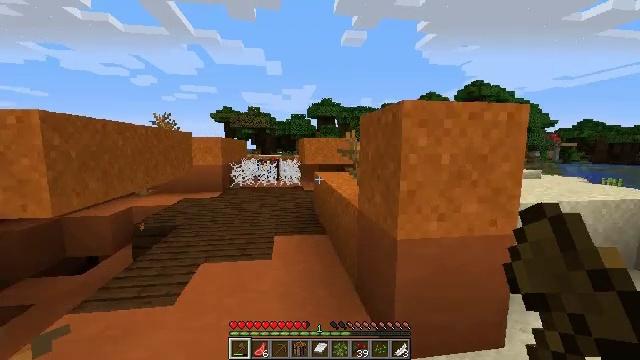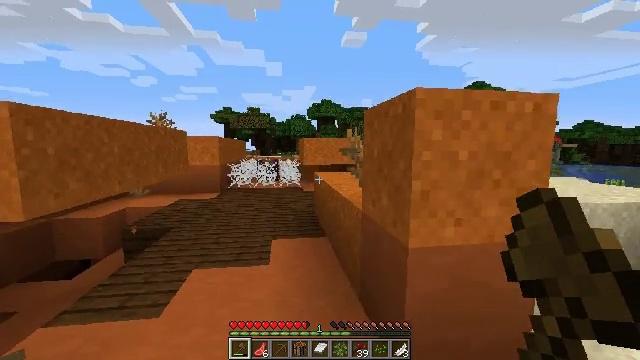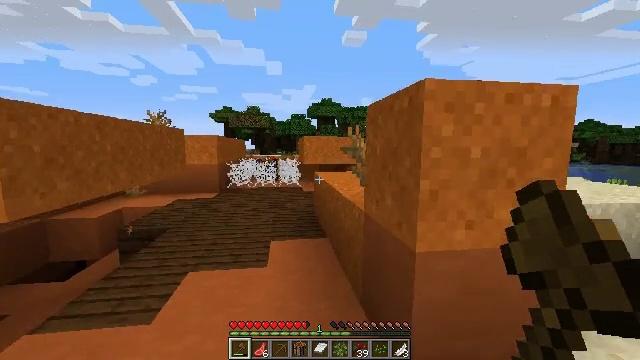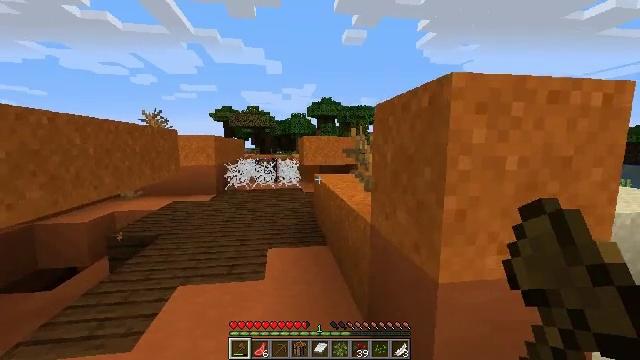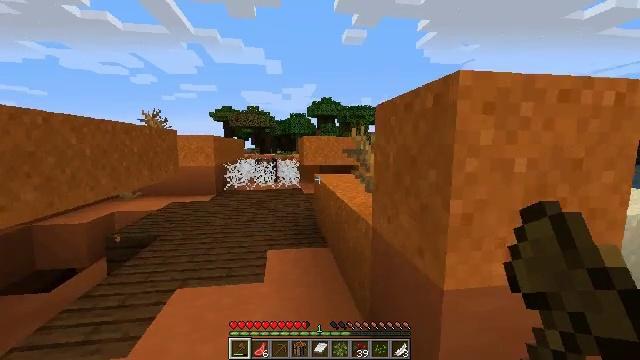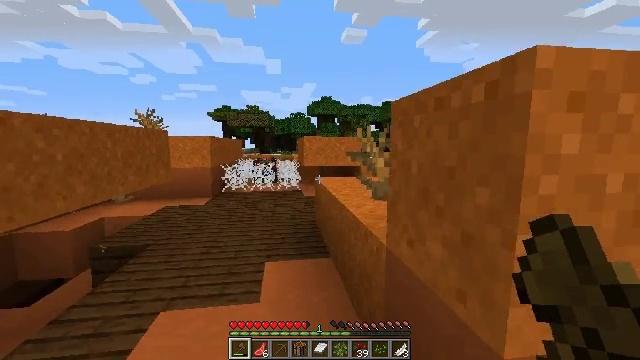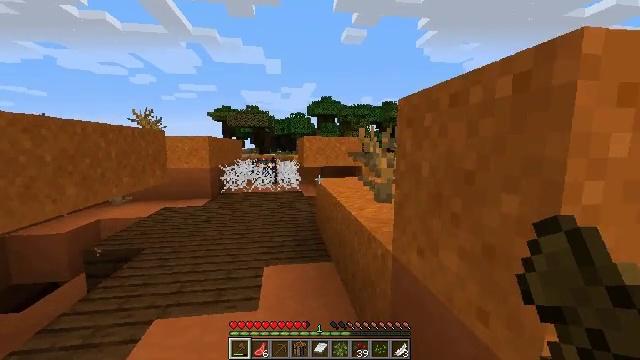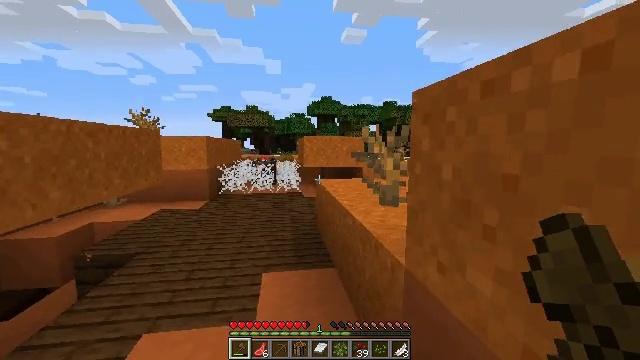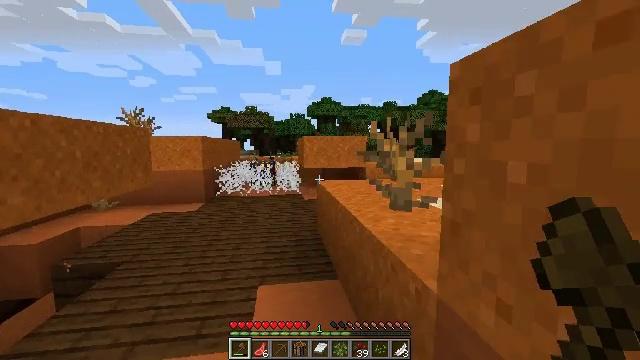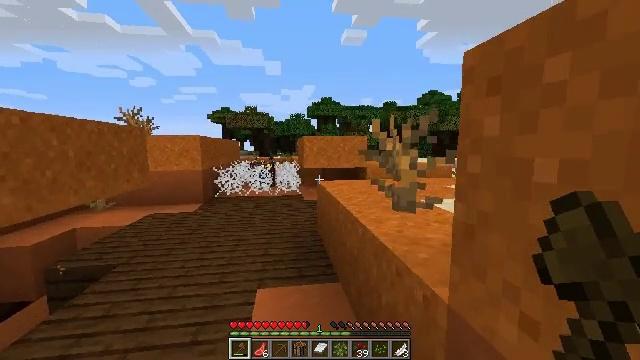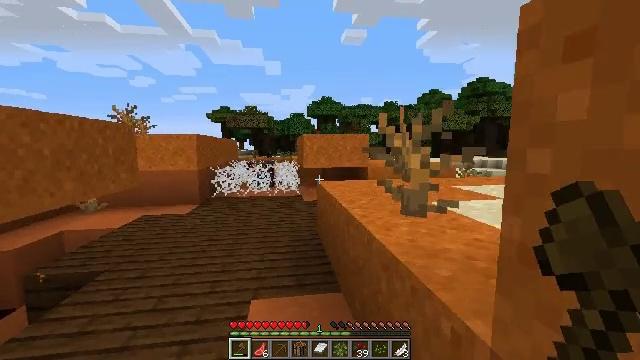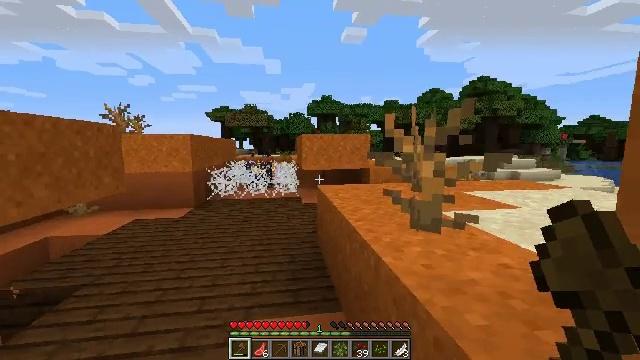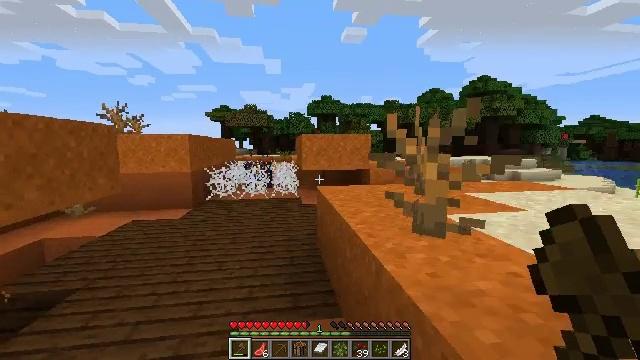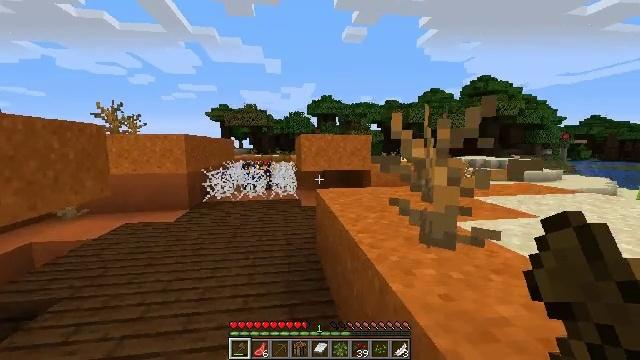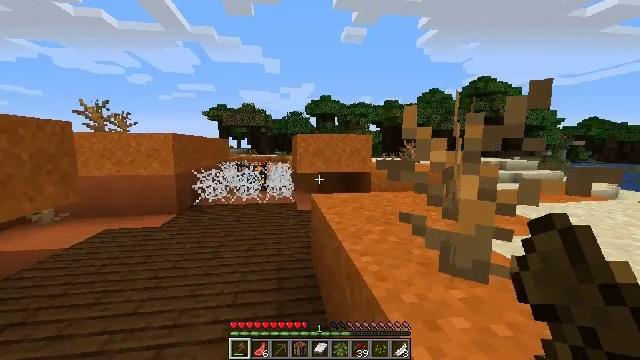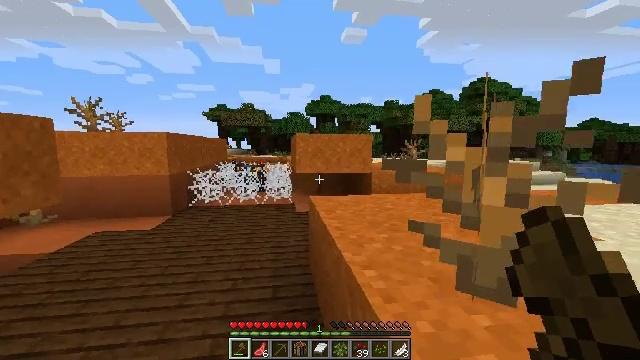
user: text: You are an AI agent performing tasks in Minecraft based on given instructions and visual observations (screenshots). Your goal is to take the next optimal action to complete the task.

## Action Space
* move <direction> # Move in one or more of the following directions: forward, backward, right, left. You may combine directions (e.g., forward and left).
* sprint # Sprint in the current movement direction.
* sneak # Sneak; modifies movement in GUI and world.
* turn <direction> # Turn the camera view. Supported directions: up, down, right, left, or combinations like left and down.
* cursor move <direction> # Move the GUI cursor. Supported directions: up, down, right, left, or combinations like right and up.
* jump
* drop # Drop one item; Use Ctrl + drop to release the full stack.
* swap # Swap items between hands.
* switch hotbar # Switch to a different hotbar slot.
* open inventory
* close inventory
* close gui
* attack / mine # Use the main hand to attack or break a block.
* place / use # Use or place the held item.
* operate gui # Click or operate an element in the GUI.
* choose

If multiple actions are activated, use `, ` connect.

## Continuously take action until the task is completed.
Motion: motion action
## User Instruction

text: Gather red sand by digging.
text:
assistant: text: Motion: move forward
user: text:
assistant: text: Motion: move forward
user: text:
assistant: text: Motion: move forward
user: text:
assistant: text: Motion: move forward
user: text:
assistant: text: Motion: move forward
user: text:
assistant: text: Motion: move forward
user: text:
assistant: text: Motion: move forward
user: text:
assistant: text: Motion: move forward
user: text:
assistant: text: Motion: move forward
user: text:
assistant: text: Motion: move forward
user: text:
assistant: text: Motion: move forward
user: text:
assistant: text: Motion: move forward
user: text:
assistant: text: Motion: move forward
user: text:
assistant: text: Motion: move forward
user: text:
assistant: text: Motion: move forward
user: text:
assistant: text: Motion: move forward
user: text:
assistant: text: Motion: move forward
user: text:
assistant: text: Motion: move forward
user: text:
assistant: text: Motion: move forward
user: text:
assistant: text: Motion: move forward
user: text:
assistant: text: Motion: move forward
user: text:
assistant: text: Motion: move forward
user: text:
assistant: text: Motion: move forward
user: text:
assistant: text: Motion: move forward
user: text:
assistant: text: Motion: move forward
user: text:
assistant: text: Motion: move forward
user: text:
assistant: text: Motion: move forward
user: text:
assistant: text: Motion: move forward, jump
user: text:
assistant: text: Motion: move forward, jump
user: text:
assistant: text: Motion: move forward, jump